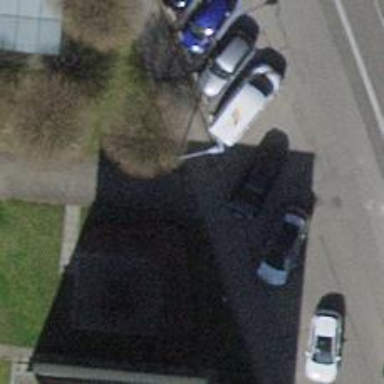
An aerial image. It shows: Bollard.